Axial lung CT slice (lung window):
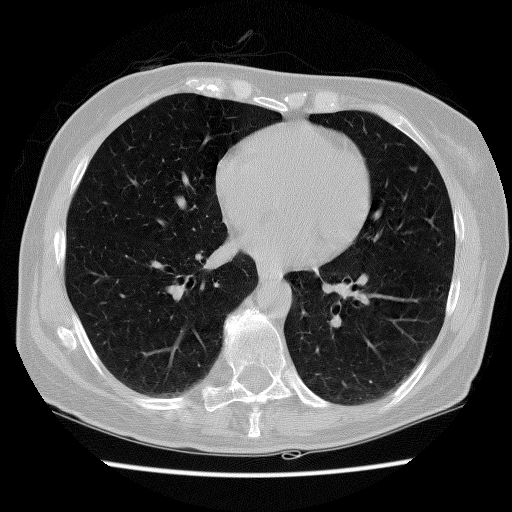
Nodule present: yes
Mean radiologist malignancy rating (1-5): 2